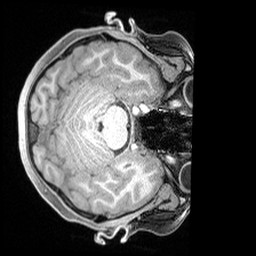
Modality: T1w
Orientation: axial
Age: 9
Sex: female
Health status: ill
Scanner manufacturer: siemens
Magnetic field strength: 3 T
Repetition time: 1.6 s
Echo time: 0.00179 s